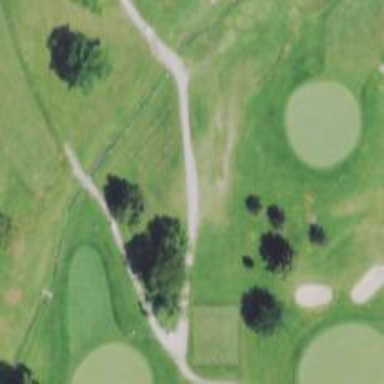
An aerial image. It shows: Path used for both walking and golf.